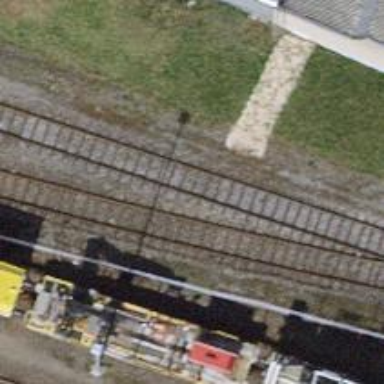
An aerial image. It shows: Single-track spur railway line.